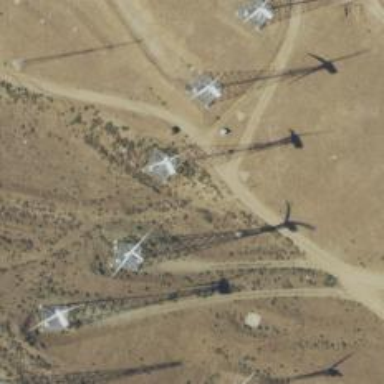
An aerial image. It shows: Wind power generator utilizing wind turbines.